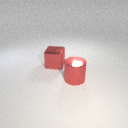
large red metal cube behind large red metal cylinder